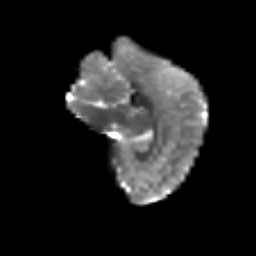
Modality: T2w
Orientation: sagittal
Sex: female
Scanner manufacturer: siemens
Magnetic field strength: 3 T
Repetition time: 5 s
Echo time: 0.071 s